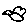
Label: bird